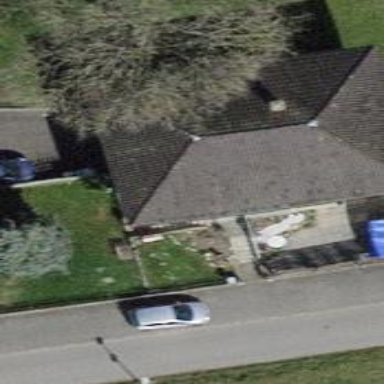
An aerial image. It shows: Detached building.